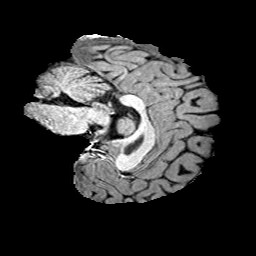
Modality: T1w
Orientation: sagittal
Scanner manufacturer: siemens
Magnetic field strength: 3 T
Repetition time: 2 s
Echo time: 0.0024 s